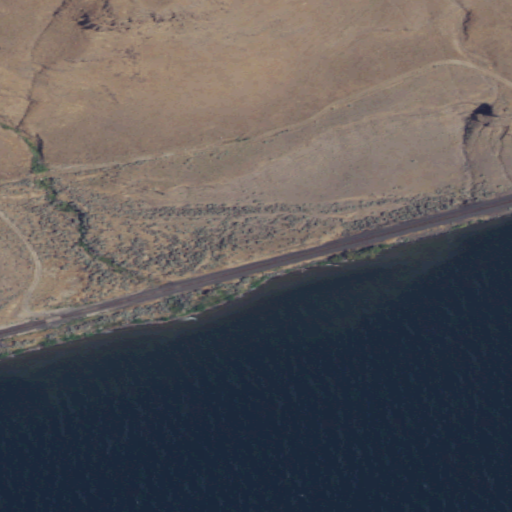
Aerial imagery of valley in Washington named Spaw Canyon containing open water, grassland, and shrub